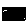
Label: bird